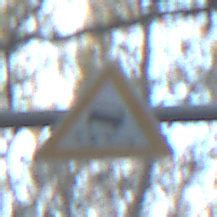
Verkehrszeichen: SchleuderOderRutschgefahr
Umgebung: Outdoor, Nature
Tageszeit: SunriseSunset
Wetter: Clear
Licht: Natural
Jahreszeit: Winter
Kontrast: LowContrast